Interaction volume radius: 10 \u00c5
Interaction volume height: 35 \u00c5
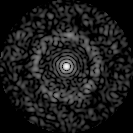
Disorder parameter: 0.8631